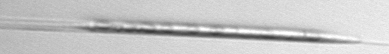
Label: Rhizosolenia